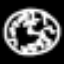
Label: hourglass